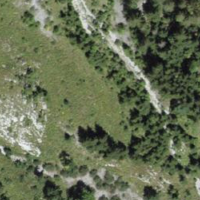
EUNIS habitat code: 23
Species observed at this site:
Phylloscopus collybita
Regulus regulus
Periparus ater